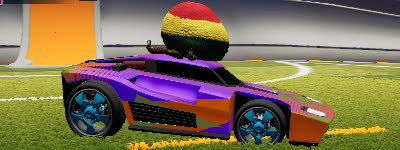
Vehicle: breakout